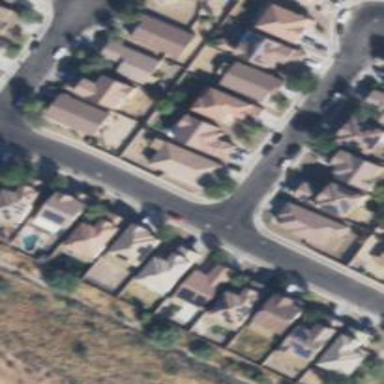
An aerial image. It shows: Residential road.